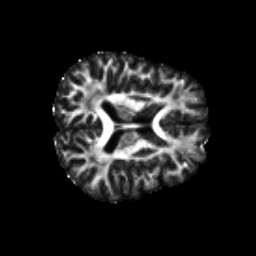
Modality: FA
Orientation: axial
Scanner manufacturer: siemens
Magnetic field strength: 3 T
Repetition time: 4.16 s
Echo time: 0.0806 s